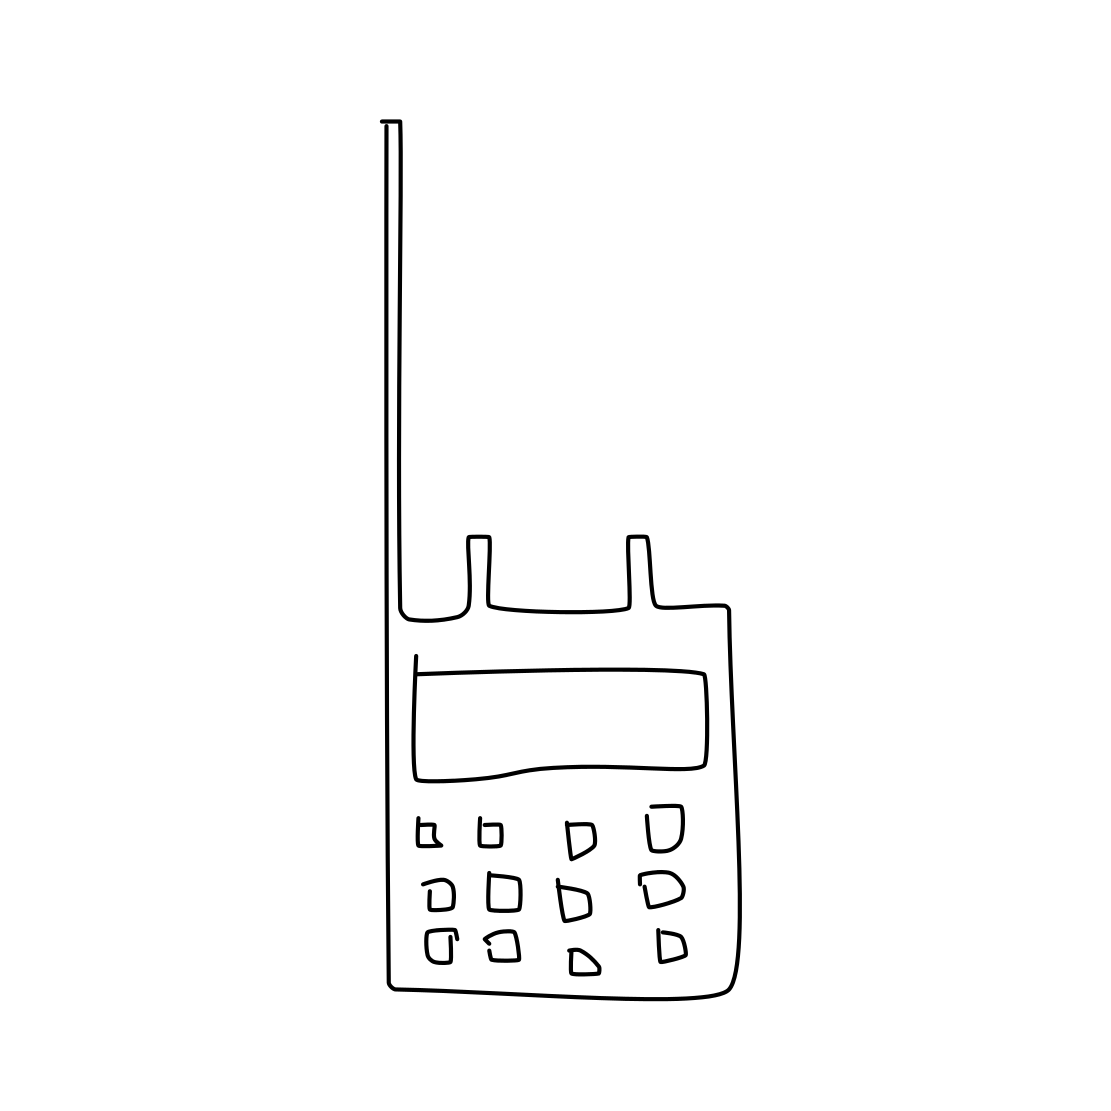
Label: walkie talkie